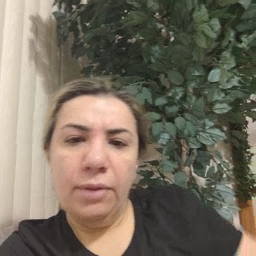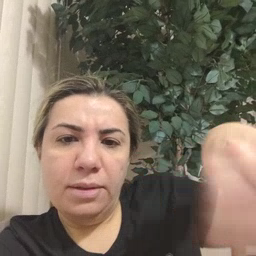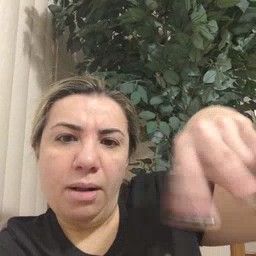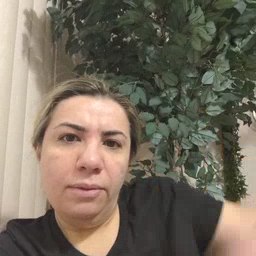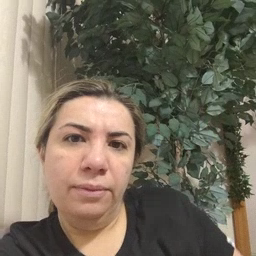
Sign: dance